Question: This is how I use it, and I don't think there should be much of a problem:
'''
export const ListScreen = ()=>{
return (
<>
<h1>ListScreen</h1>
<Link to={"/kanban"}>kanban</Link>
<Link to={"/epic"} >epic</Link>
<Routes>
<Route path={"kanban"} element={<KanbanScreen/>}/>
<Route path={"epic"} element={<EpicScreen/>}/>
<Navigate to={window.location.pathname + "/kanban"}/>
</Routes>
</>
)
}
'''

I am using react-router version 6.2.1
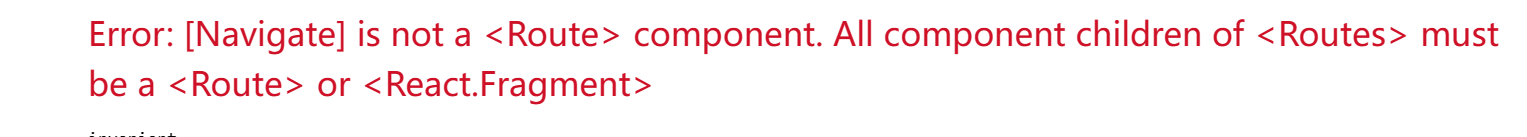
Answer: You can find the anwser <URL>: 'Routes' component only accept 'Route' component as child
So in your case, instead of using directly '<Navigate />' in the 'Routes' component, I'd rather do like this:
'''
<Route path="*" element={<Navigate to={window.location.pathname + "/kanban"}/>}
'''
But instead of redirecting, it would make more sense (to me) to have a default 'Route' instead, that points directly to the default component to display, like this:
'''
<Route path="*" element={<KanbanScreen/>}
'''